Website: walmart
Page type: address-validator
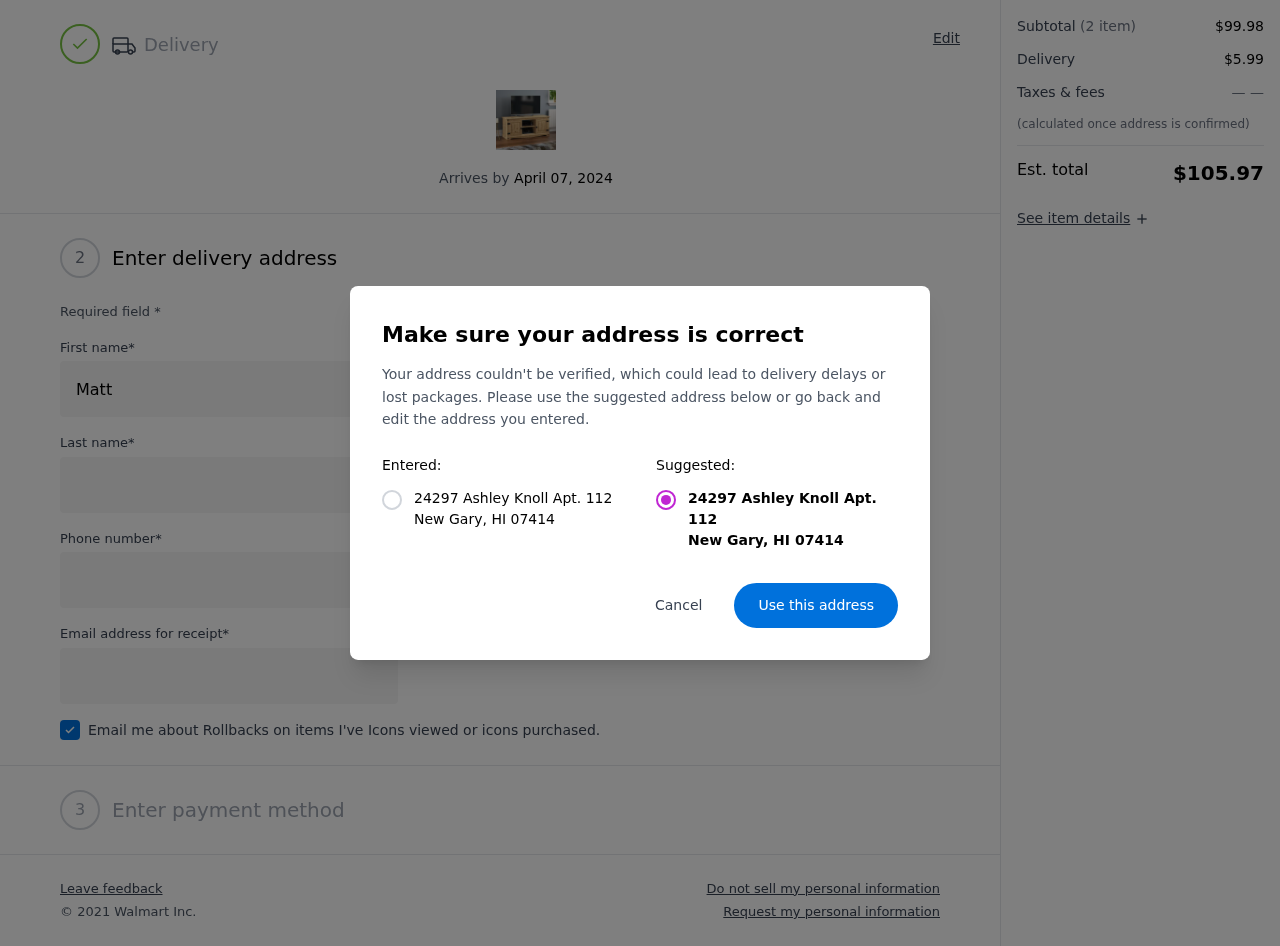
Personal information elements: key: PII_CITY
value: New Gary
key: PII_POSTCODE
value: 07414
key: PII_STATE_ABBR
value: HI
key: PII_STREET
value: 24297 Ashley Knoll Apt. 112
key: PII_FIRSTNAME
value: Matthew
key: PII_LASTNAME
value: Rosario
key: PII_PHONE
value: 6239156178
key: PII_EMAIL
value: matthewrosario@yahoo.com
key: PII_POSTCODE_FULL
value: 07414
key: PII_POSTCODE_NUMERIC
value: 7414
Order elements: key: ORDER_DELIVERY_DATE
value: April 07, 2024
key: ORDER_SUBTOTAL
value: $99.98
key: ORDER_SHIPPING_COST
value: $5.99
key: ORDER_TOTAL
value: $105.97